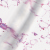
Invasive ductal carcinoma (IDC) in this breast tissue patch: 0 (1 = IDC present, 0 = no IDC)